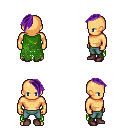
a pixel art fantasy rpg character, male body template, human, tanned skin, green tattered cape, teal pants, purple long mohawk hairstyle, maroon shoes, four views (front, back, left, right), 2x2 character sprite sheet, small pixel art, hard edges, no anti-aliasing